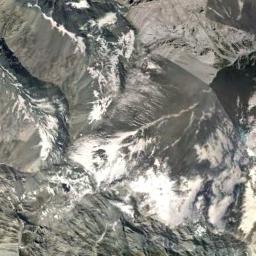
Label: snowberg